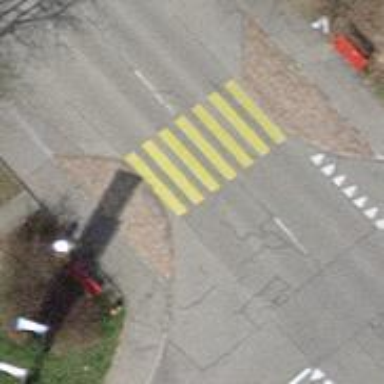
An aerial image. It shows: Zebra crossing on the road.